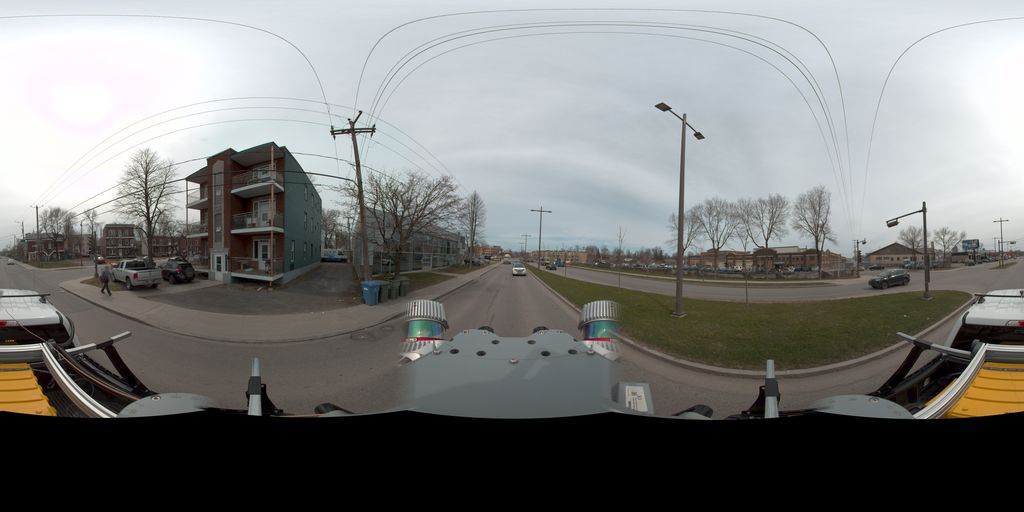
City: quebec_city